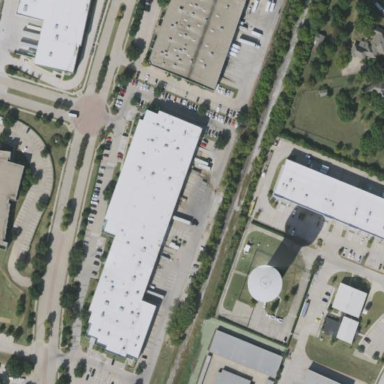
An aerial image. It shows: Industrial building with flat roof.